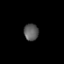
Tissue: prostate
Cell type: T cells
Senescence score: 0.7771
Nuclear area (px): 238
Mean DAPI intensity: 92.109